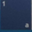
Piece: xx